Interaction volume radius: 10 \u00c5
Interaction volume height: 15 \u00c5
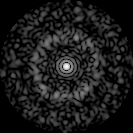
Disorder parameter: 0.8236